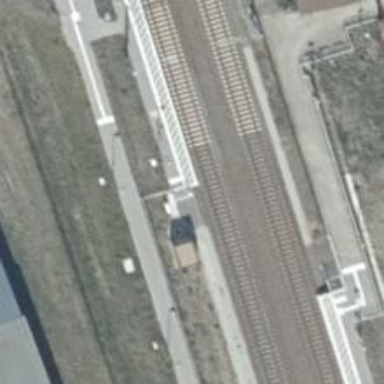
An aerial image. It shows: Railway station that also serves as public transport station.